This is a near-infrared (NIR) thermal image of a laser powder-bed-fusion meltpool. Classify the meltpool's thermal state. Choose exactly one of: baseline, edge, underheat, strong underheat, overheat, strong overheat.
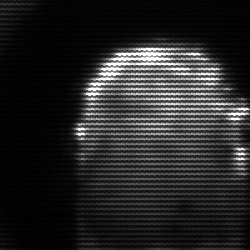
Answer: baseline